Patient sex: F
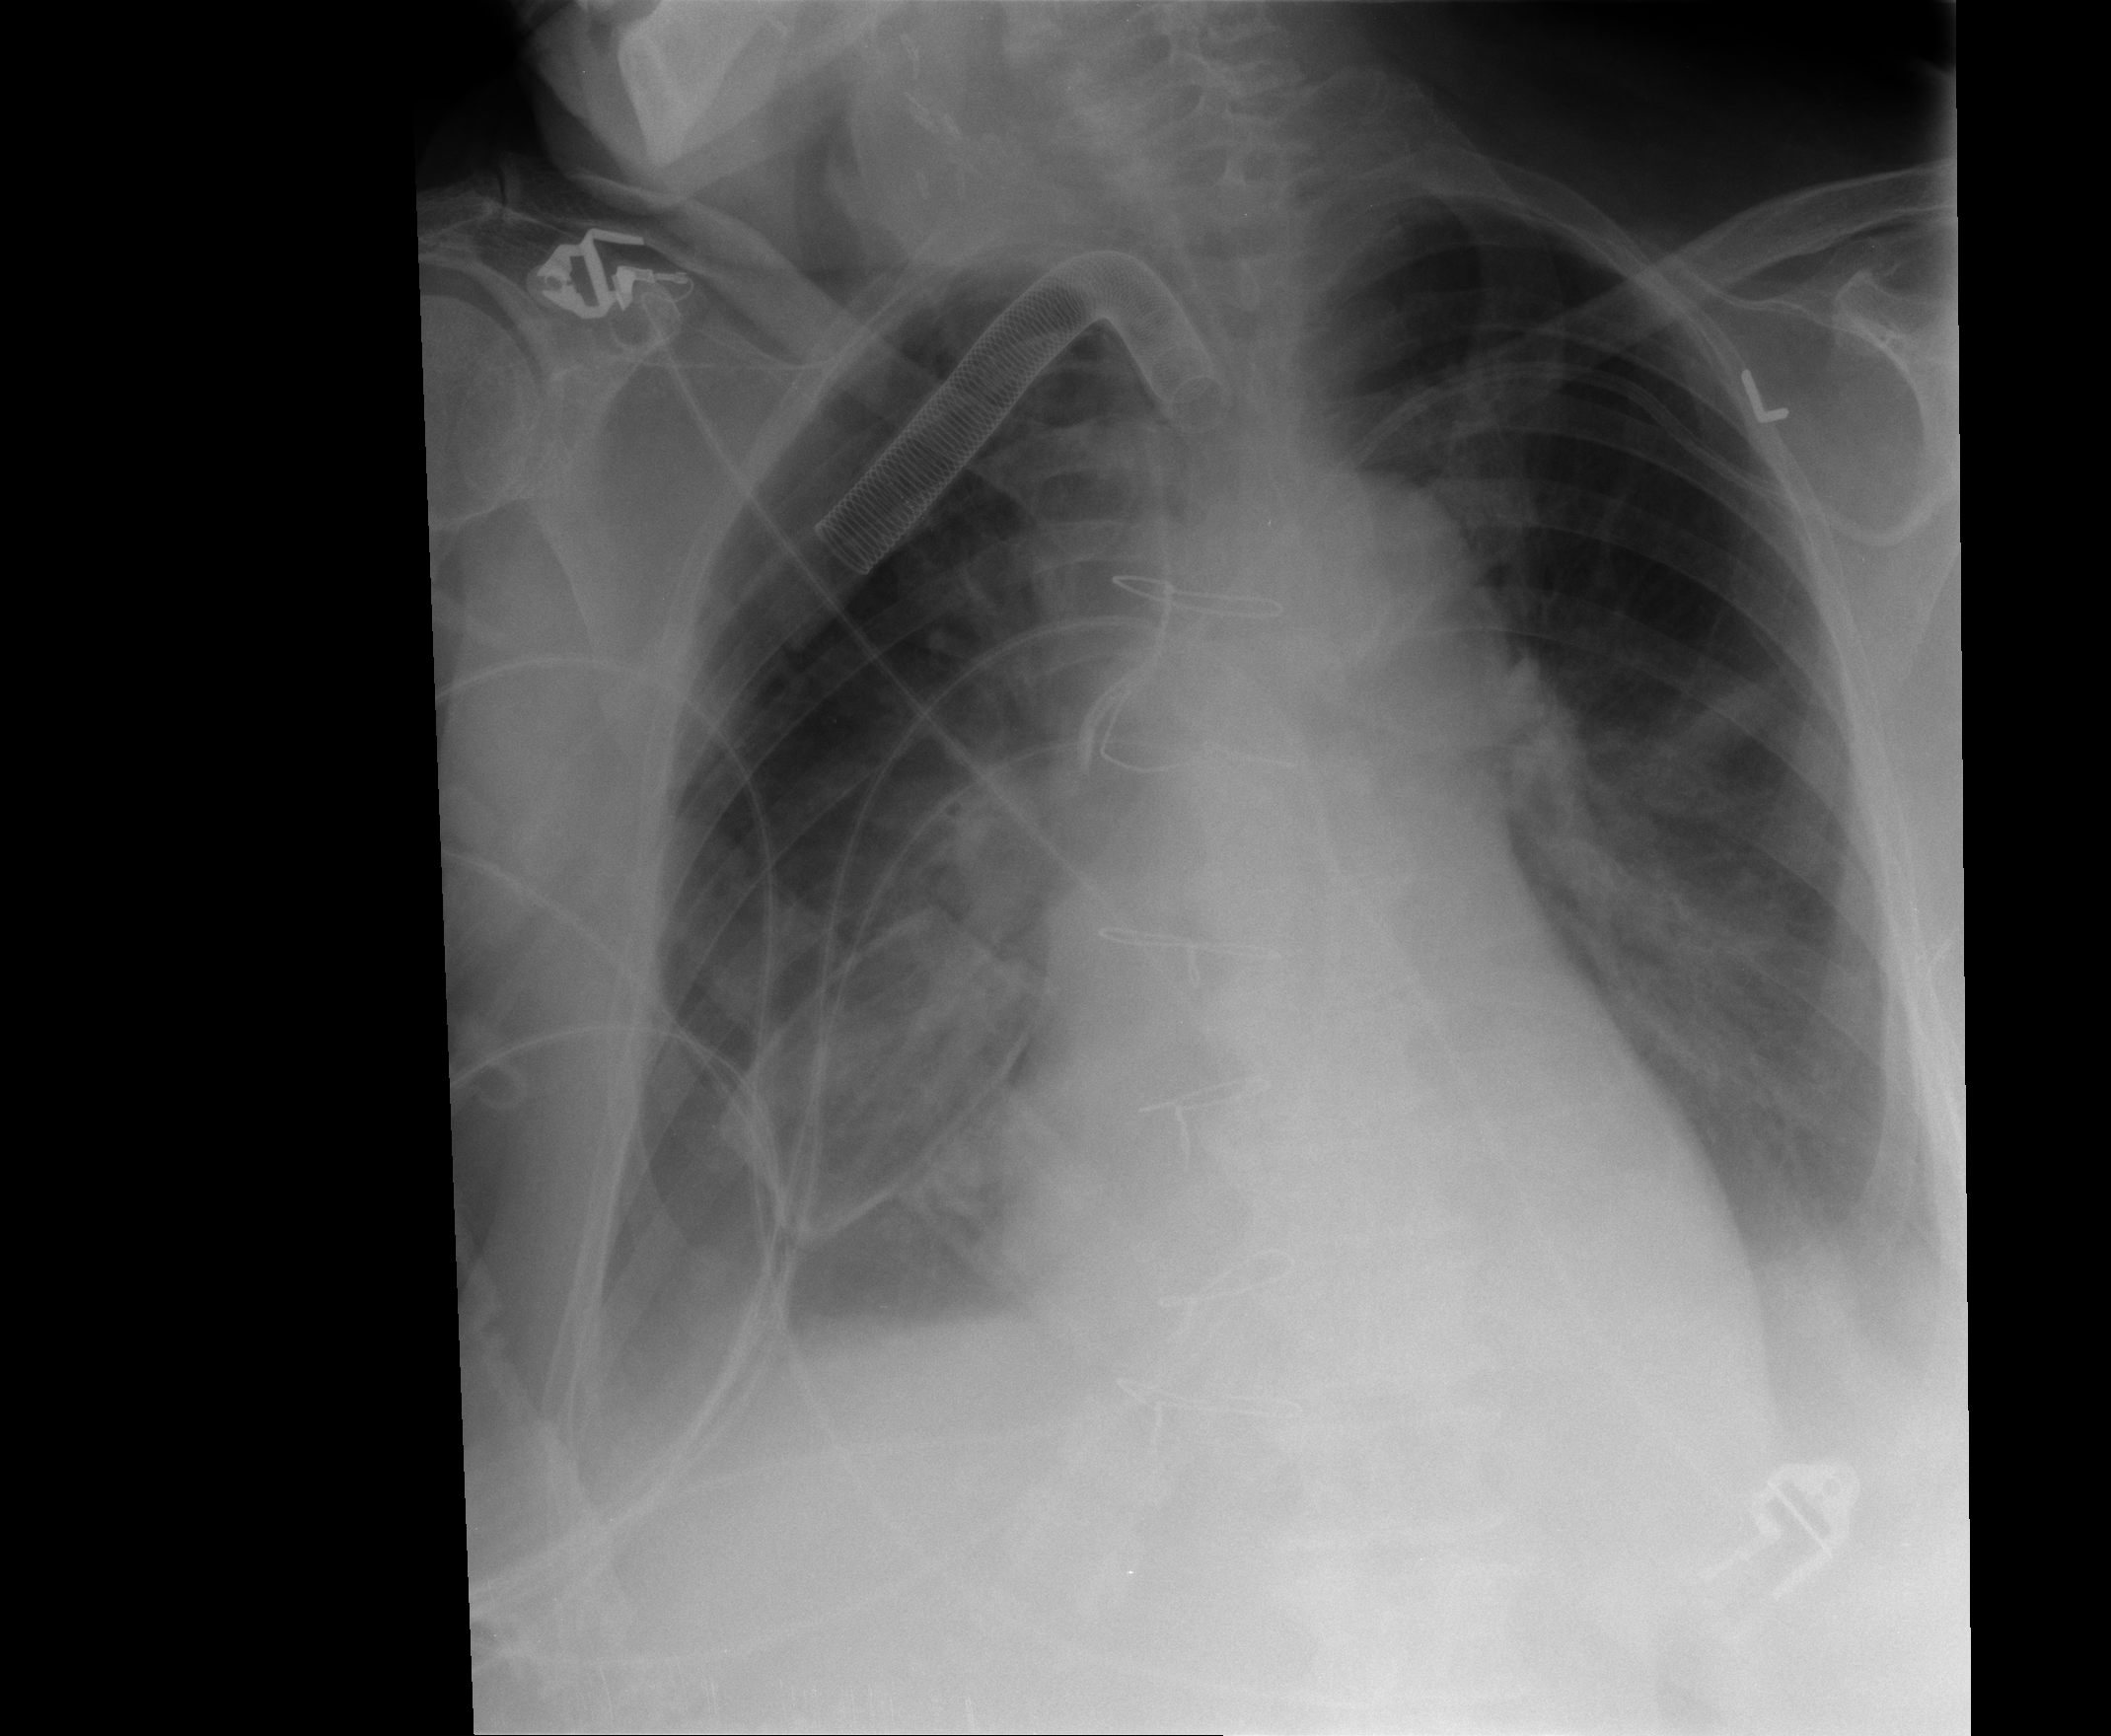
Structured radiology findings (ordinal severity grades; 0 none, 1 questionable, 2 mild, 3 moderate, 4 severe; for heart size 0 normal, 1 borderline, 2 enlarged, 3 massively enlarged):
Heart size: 2
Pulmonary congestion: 2
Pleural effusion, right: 1
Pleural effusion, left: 2
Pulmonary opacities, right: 1
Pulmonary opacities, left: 0
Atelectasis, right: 2
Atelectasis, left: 2